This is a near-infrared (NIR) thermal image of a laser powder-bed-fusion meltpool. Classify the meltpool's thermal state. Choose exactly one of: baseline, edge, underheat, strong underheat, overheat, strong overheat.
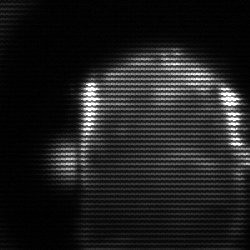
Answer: baseline